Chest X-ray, PA view. Patient: 37 years old, sex M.
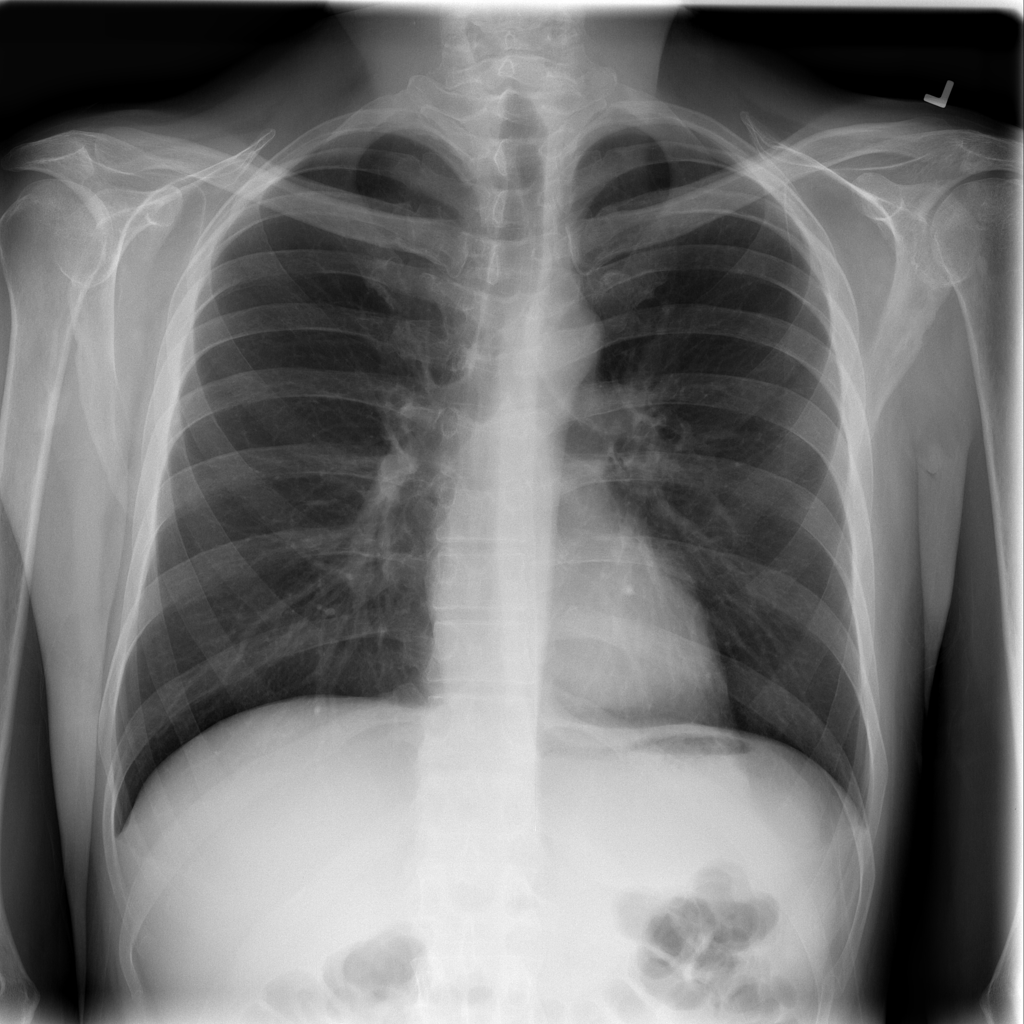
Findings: No Finding